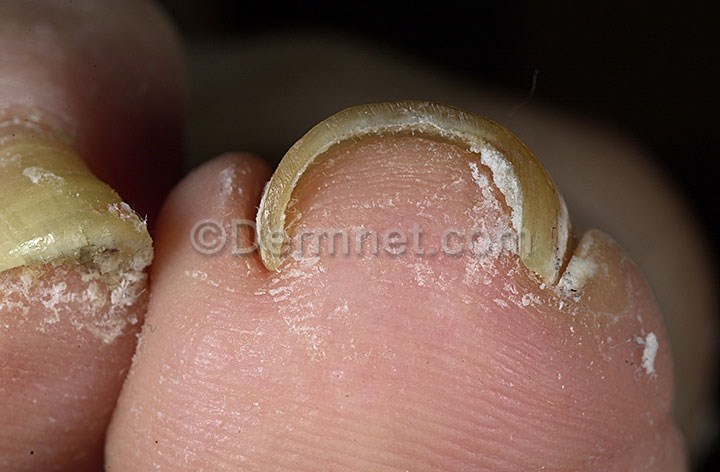
Disease: Nail Fungus and other Nail Disease